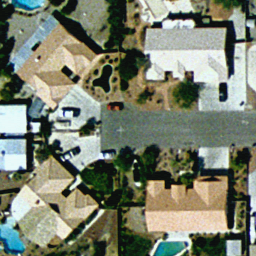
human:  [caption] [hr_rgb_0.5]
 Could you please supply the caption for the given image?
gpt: Many houses with swimming pools in the backyards .

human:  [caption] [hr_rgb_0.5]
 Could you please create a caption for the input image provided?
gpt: It is a medium residential area .

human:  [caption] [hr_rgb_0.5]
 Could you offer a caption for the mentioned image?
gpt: A medium residential area with some houses have swimming pools in the backyards .

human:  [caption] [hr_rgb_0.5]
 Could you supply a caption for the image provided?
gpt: A medium residential area with a few houses and trees .

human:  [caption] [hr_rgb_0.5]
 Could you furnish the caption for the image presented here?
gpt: This is a medium residential area with some houses and trees .